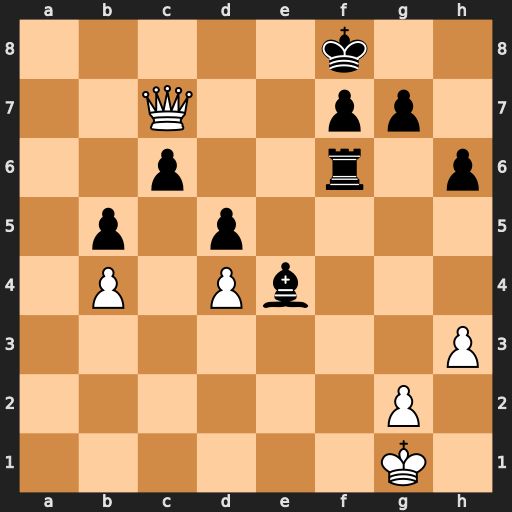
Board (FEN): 5k2/2Q2pp1/2p2r1p/1p1p4/1P1Pb3/7P/6P1/6K1
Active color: w
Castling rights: -
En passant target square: -
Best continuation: Qd8#